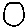
Label: circle